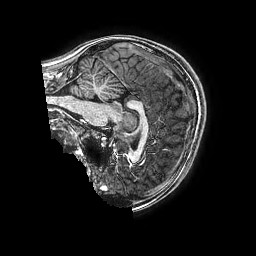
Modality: T1w
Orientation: sagittal
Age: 12
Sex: female
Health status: ill
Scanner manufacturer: ge
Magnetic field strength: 3 T
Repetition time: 0.00766 s
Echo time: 0.003476 s